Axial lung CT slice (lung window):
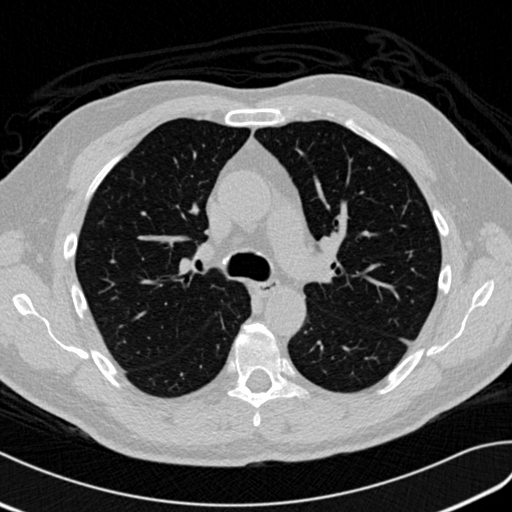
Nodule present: no